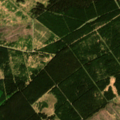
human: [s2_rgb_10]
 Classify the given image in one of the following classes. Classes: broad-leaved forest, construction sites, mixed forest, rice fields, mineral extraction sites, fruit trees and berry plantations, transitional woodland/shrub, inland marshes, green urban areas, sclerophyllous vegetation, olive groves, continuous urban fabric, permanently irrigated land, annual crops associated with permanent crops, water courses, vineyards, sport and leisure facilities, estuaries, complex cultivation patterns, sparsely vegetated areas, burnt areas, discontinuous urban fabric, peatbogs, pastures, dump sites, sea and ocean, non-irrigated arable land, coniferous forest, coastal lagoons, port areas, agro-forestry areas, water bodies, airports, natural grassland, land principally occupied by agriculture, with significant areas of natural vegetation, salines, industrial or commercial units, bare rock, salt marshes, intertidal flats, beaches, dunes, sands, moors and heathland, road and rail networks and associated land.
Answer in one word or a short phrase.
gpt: coniferous forest